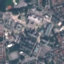
Label: Industrial